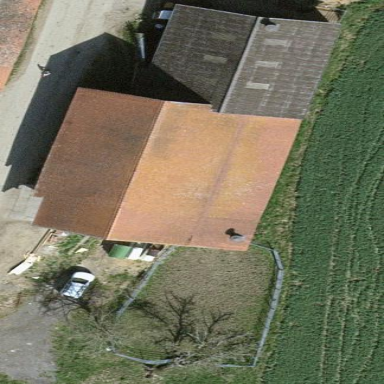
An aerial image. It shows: Farmyard area.